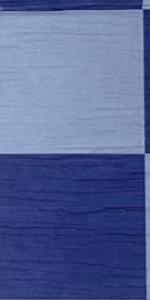
Label: Empty